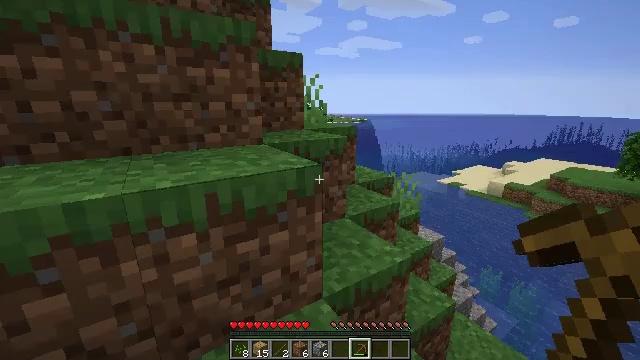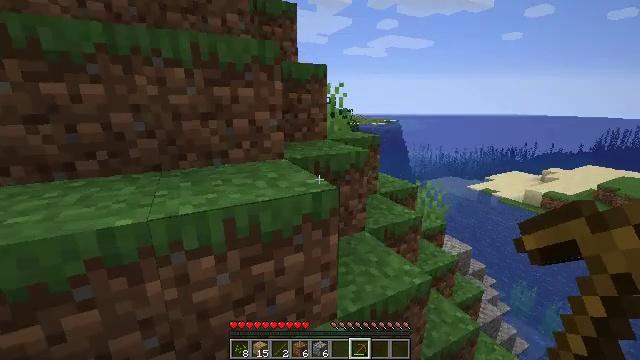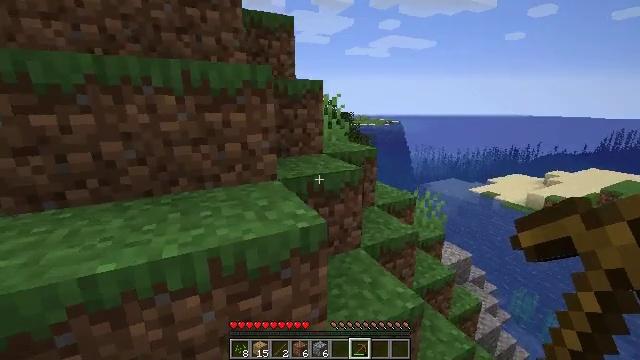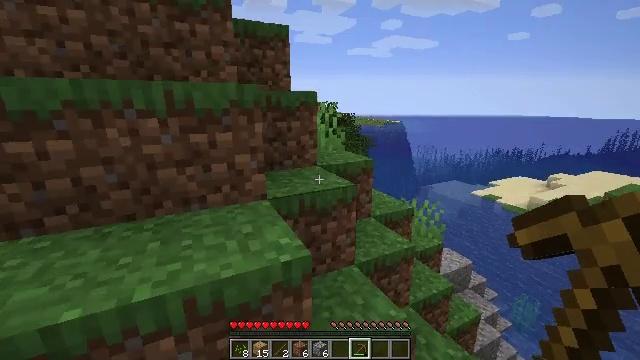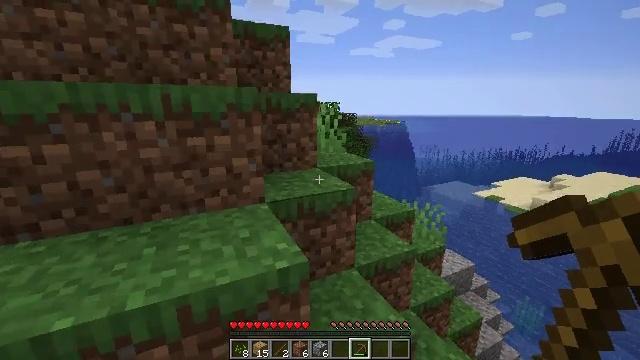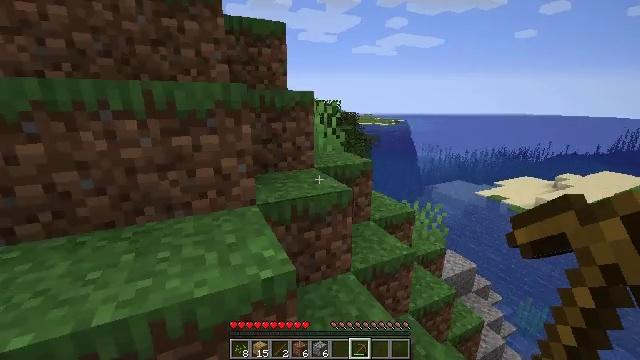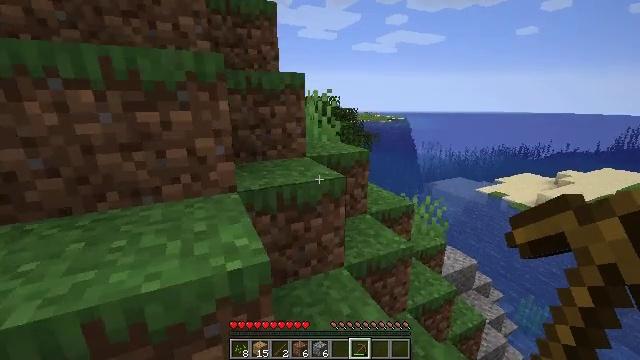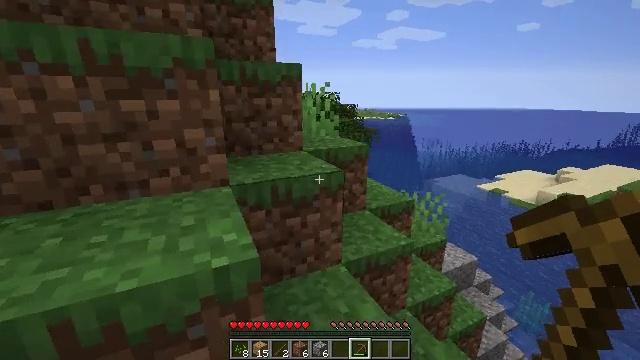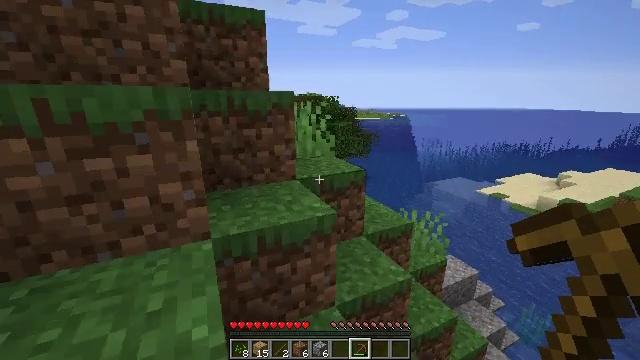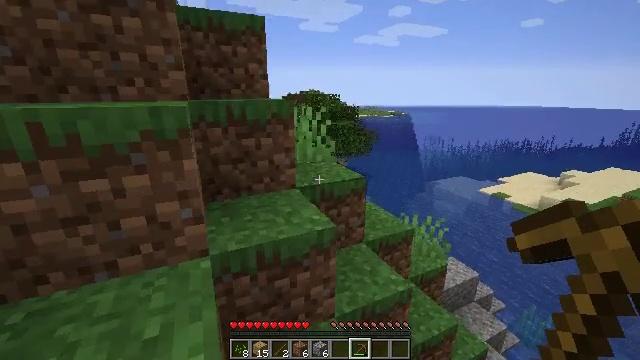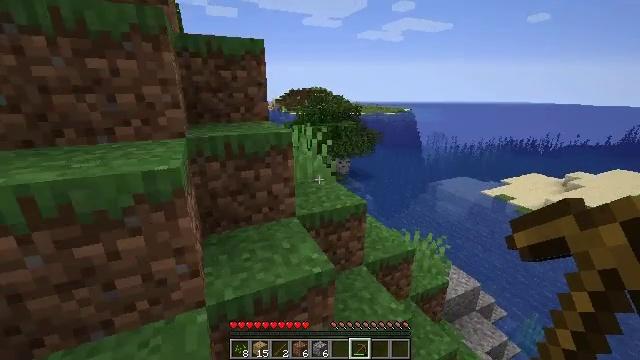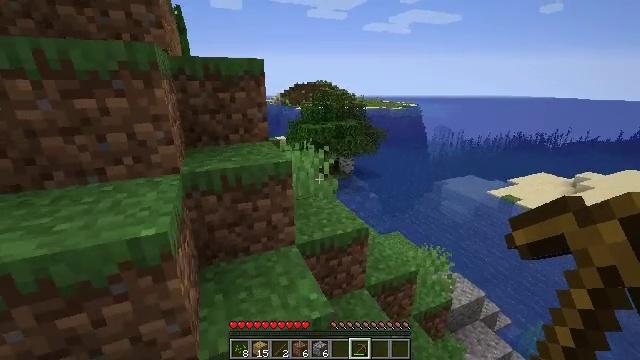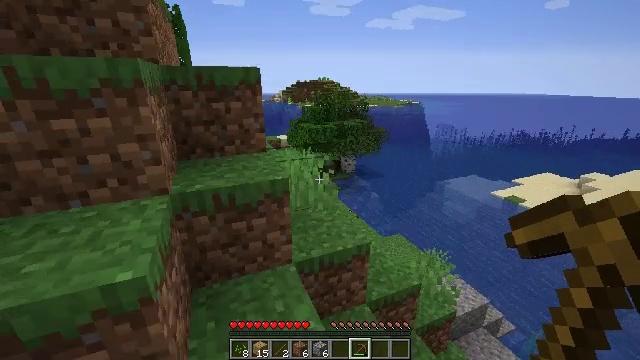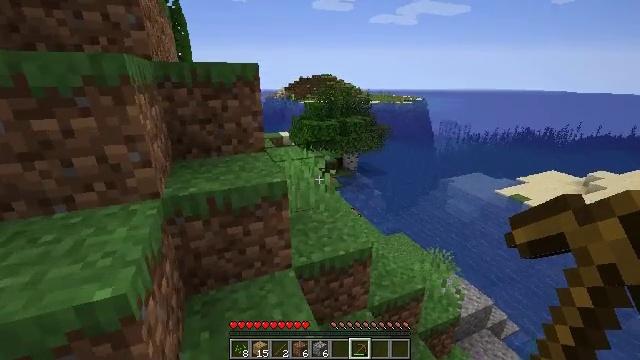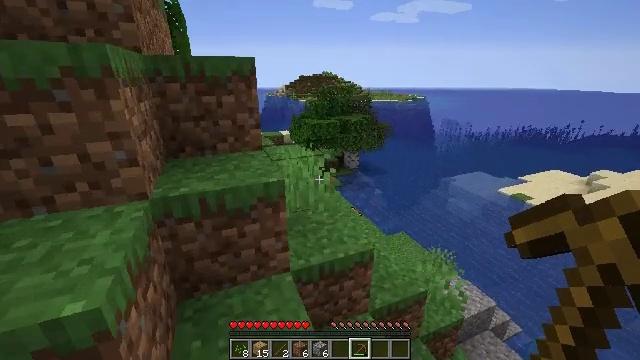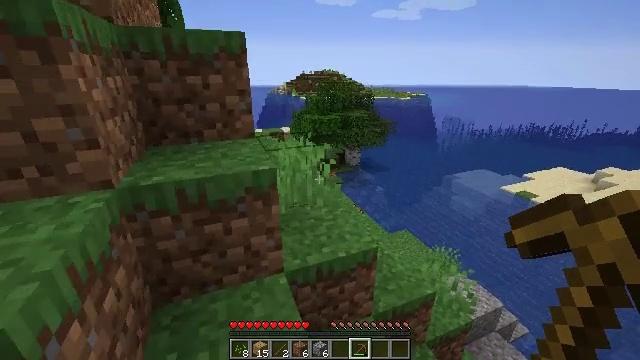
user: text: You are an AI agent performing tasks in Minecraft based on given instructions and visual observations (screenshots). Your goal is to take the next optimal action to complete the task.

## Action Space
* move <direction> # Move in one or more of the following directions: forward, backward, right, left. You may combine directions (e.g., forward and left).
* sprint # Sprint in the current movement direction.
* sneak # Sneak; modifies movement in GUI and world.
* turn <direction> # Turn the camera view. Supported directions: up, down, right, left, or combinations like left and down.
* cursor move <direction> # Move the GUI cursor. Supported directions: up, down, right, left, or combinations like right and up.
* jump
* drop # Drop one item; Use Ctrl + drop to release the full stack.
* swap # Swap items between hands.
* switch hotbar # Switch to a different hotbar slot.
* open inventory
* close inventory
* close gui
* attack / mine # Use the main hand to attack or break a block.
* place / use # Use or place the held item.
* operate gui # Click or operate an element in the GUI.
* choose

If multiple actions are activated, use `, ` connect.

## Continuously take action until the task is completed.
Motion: motion action
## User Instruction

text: Craft the stone axe.
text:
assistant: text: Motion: move forward, turn left, jump
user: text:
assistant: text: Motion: move forward, jump
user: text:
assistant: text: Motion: move forward, jump
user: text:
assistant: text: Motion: move forward
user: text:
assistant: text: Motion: move forward
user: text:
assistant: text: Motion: move forward
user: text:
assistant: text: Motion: move forward
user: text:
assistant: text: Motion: move forward, jump
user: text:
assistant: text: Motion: move forward, jump
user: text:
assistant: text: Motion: move forward, jump
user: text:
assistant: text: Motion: move forward, turn left and down, jump
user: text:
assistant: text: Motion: move forward, jump
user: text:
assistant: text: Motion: move forward
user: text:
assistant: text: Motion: move forward
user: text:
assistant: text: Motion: move forward
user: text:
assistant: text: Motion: move forward
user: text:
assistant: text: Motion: move forward
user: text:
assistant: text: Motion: move forward
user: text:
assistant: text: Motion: move forward, jump
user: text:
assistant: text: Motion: move forward, jump
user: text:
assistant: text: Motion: move forward, jump
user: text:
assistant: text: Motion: move forward, jump
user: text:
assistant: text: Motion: move forward, jump
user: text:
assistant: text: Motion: move forward, turn left
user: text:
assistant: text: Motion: move forward, turn left
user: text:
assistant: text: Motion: move forward, turn left
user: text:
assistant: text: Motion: move forward, turn left
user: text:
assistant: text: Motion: move forward, turn left
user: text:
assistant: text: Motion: move forward, turn left
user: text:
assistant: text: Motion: move forward, turn left, jump